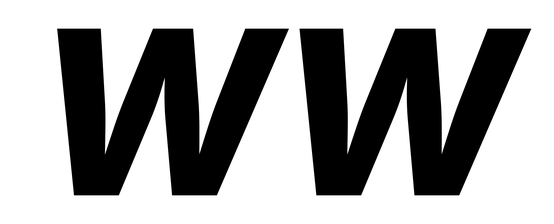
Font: Inter-Italic_ExtraBold_Italic